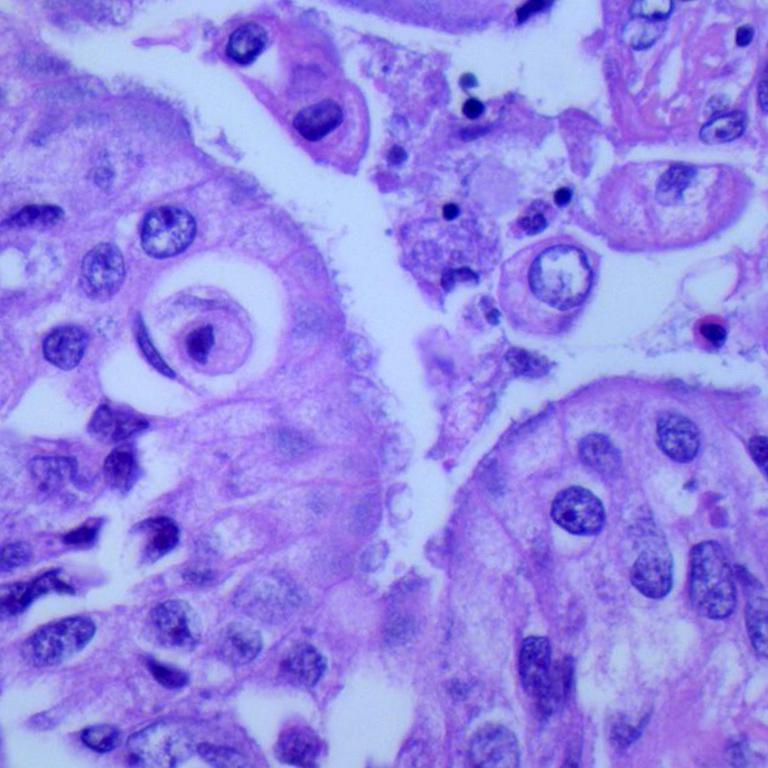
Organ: lung
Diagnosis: adenocarcinomas